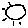
Label: sun